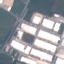
Land use / land cover: Industrial